Field crop: maize
Growth stage: 2
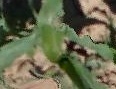
Species: maize